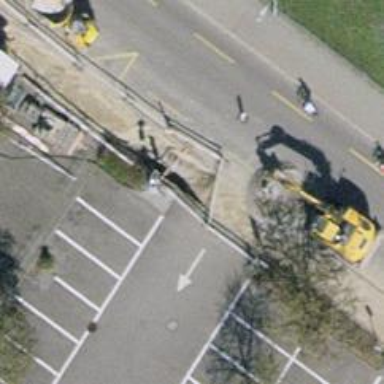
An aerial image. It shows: Asphalt sidewalk.